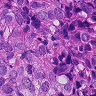
Metastatic tissue present: yes